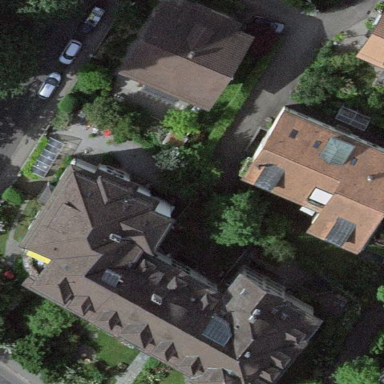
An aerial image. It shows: Beautiful apartment building with mansard roof.